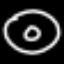
Label: donut